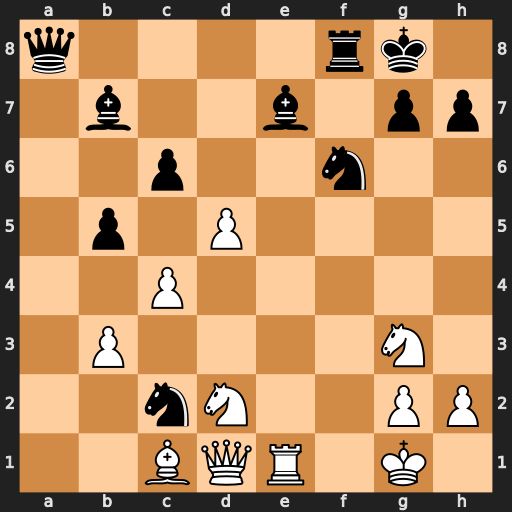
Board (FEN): q4rk1/1b2b1pp/2p2n2/1p1P4/2P5/1P4N1/2nN2PP/2BQR1K1
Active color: w
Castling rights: -
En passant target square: -
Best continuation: Rxe7 Qa7+ Kh1